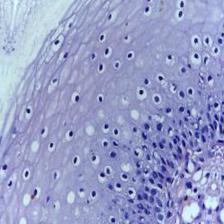
Diagnosis: Normal